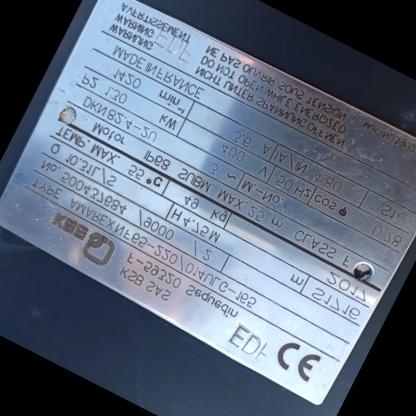
Klasa: tabliczka-znamionowa